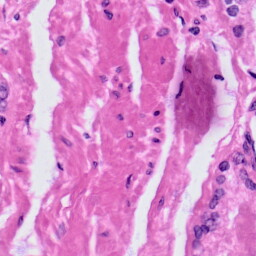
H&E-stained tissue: Prostate